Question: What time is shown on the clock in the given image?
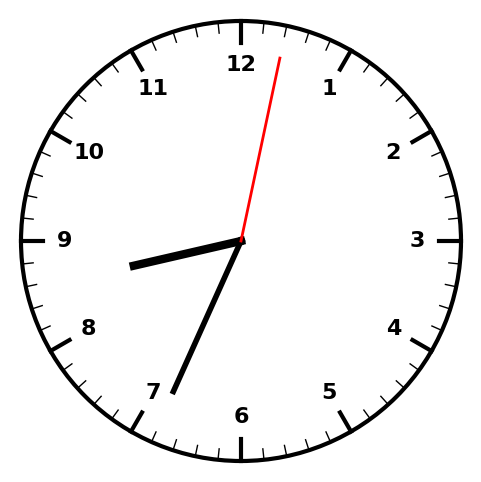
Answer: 08:34:02